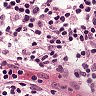
Metastatic tissue present: no